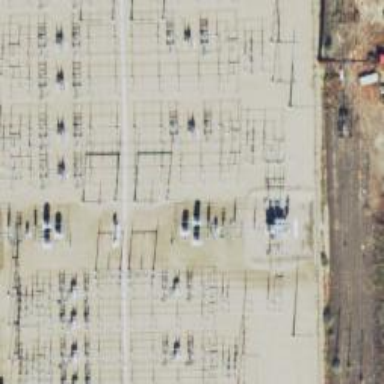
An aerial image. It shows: Switch used for power control.